Question: I'm trying to solve the famous skyline problem (see gif):

Input
> (1,11,5), (2,6,7), (3,13,9), (12,7,16), (14,3,25), (19,18,22), (23,13,29), (24,4,28)
Should return, the points that are behind other buildings should be gone and the coordinates of changes in the Y-axis should be in the returning skyline:
> (1, 11), (3, 13), (9, 0), (12, 7), (16, 3), (19, 18), (22, 3), (23, 13), (29, 0)
I'm trying to do so by using a divide and conquer approach to the algorithm as to achieve a running time of O(n lg n), but I'm stuck on the merge part.
Everytime I think about it I get confused. For example, I check which one the skylines is first e.g. which has the lower x-coordinate, then I add that + its hight to my new skyline. But then I encounter a skyline thats behind two other skylines, how can I detect this 'collision'?
Do I first check if the skylines have any overlap by checking if left.x2 < right.x1? But then I think what should I check first? Overlap of precedence on the x-axis and everything turns into a big chicken-egg mess.
Maybe I'm thinking too complicated? What I need is the set of highest y coordinates, at every intersection, should I approach it like this?
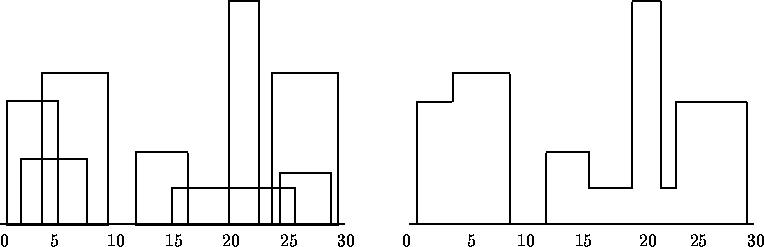
Answer: I think this should be an approach that's easier to wrap one's head around:
- Split x-coordinates into start and finish objects for each rectangle, as follows:'''
rect(x1, y, x2) -> (x1, y, "start", reference to rect),
(x2, y, "finish", reference to rect)
'''
So something like:'''
class MyStruct
{
Rectangle rect;
int x, y;
bool isStart;
}
'''
- 'O(n log n)'- <URL>'
So 'O(n log n)'.